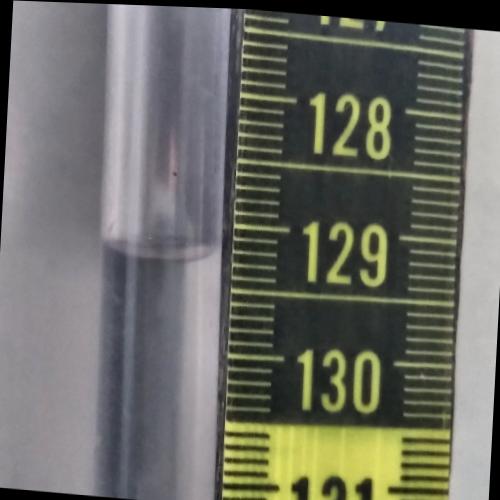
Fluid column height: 129.3 cm